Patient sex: M
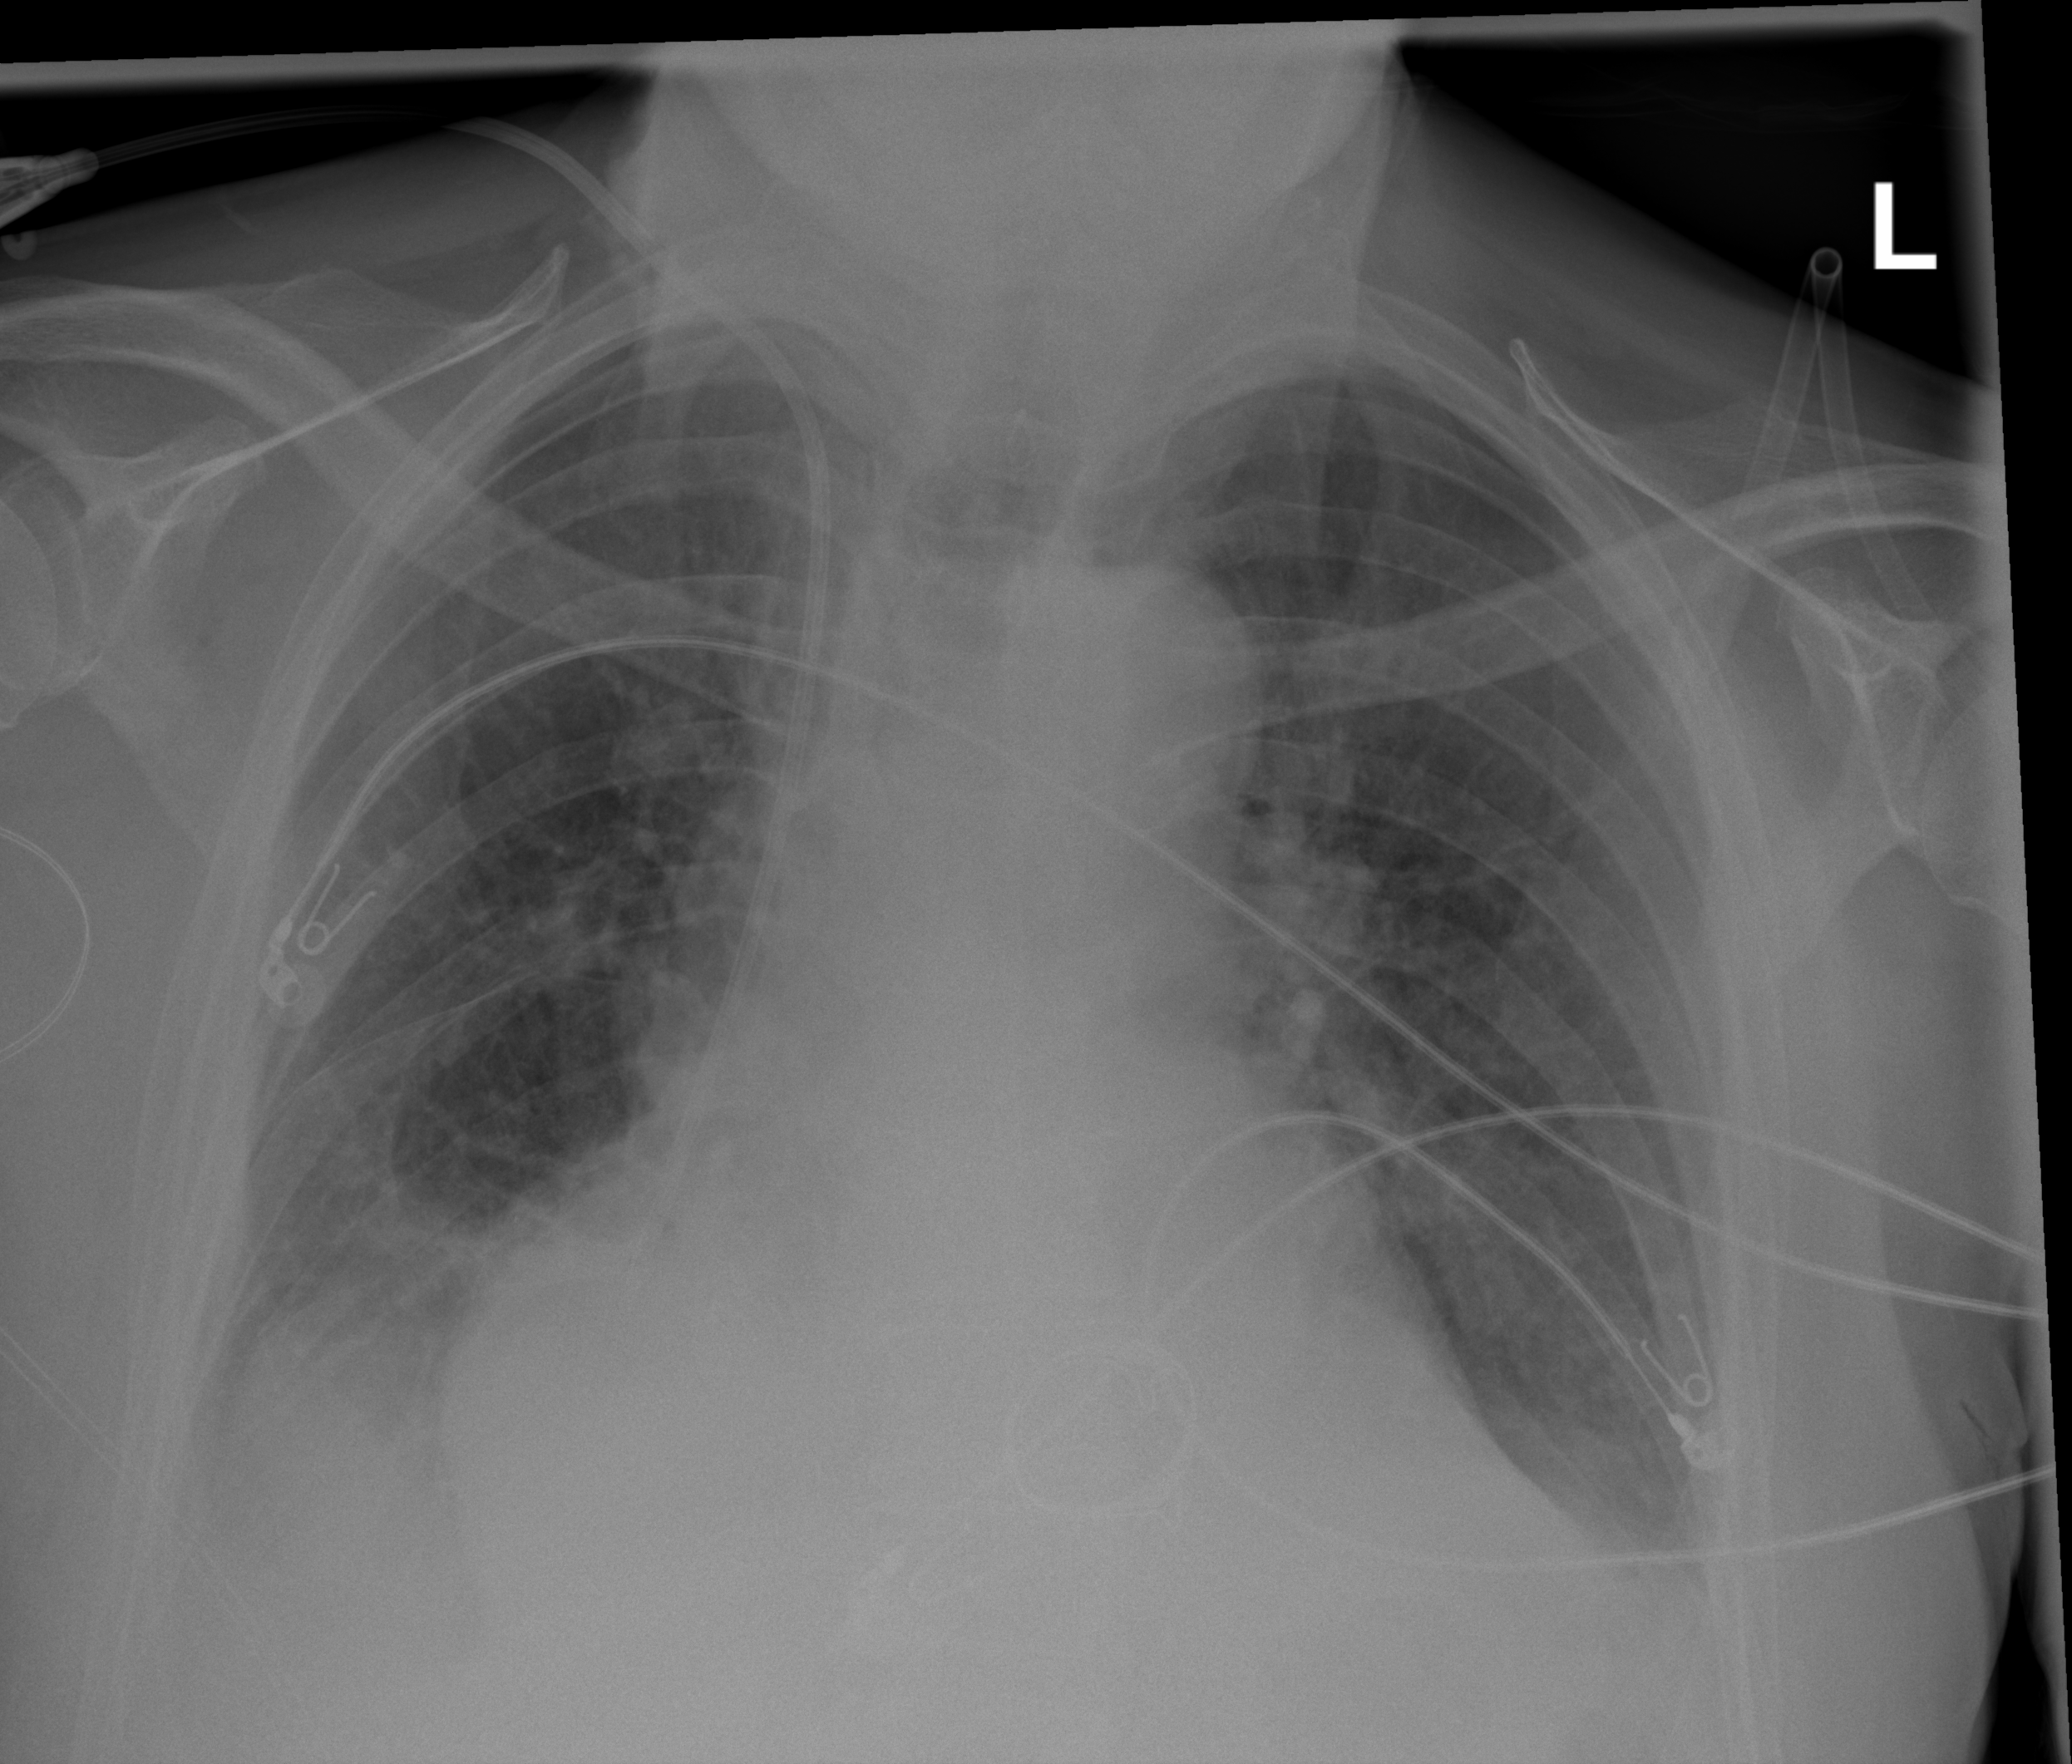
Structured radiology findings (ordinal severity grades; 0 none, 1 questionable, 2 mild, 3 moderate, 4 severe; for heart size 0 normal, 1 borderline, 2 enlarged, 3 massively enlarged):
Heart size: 2
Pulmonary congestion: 0
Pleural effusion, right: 2
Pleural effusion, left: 2
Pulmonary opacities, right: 0
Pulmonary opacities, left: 0
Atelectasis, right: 2
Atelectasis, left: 2